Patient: sex F, age 68
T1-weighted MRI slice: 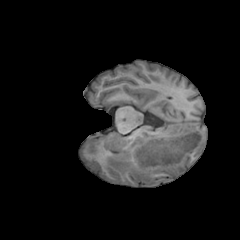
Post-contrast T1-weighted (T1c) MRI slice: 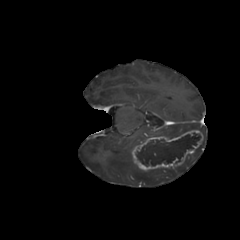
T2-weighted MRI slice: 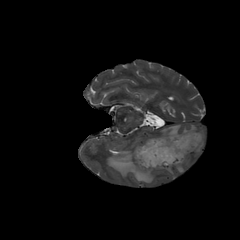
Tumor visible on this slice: yes
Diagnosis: Glioblastoma, IDH-wildtype
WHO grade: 4